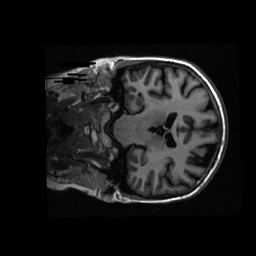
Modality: T1w
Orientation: coronal